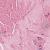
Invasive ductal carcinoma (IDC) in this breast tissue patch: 0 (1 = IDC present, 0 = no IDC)